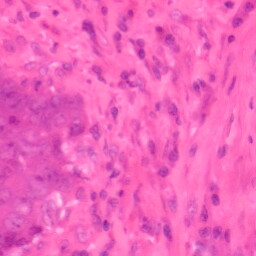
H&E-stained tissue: Colon